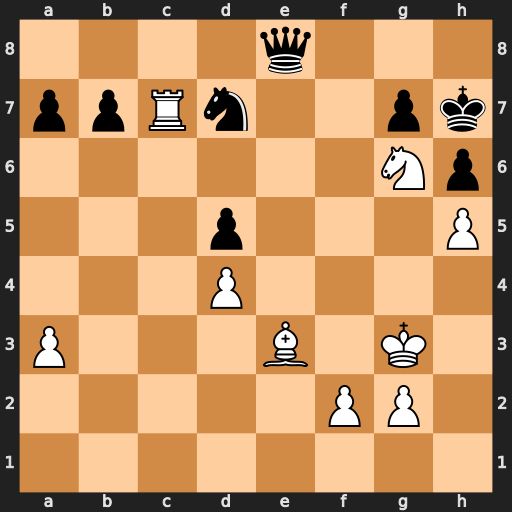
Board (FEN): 4q3/ppRn2pk/6Np/3p3P/3P4/P3B1K1/5PP1/8
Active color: w
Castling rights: -
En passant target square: -
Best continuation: Rxd7 Qxd7 Nf8+ Kg8 Nxd7